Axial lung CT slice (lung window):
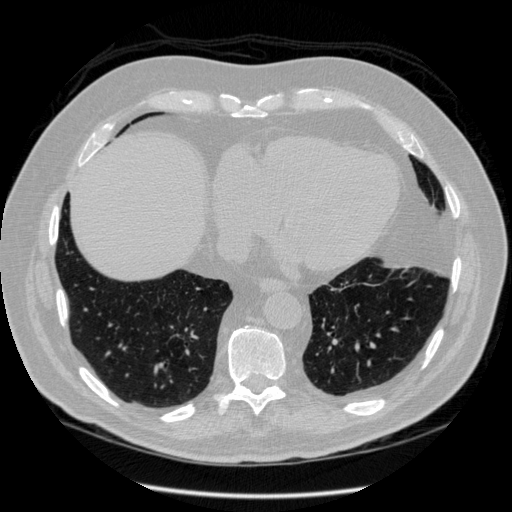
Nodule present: no